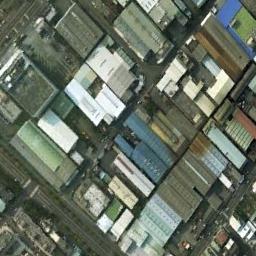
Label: industrial_area